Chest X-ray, PA view. Patient: 47 years old, sex F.
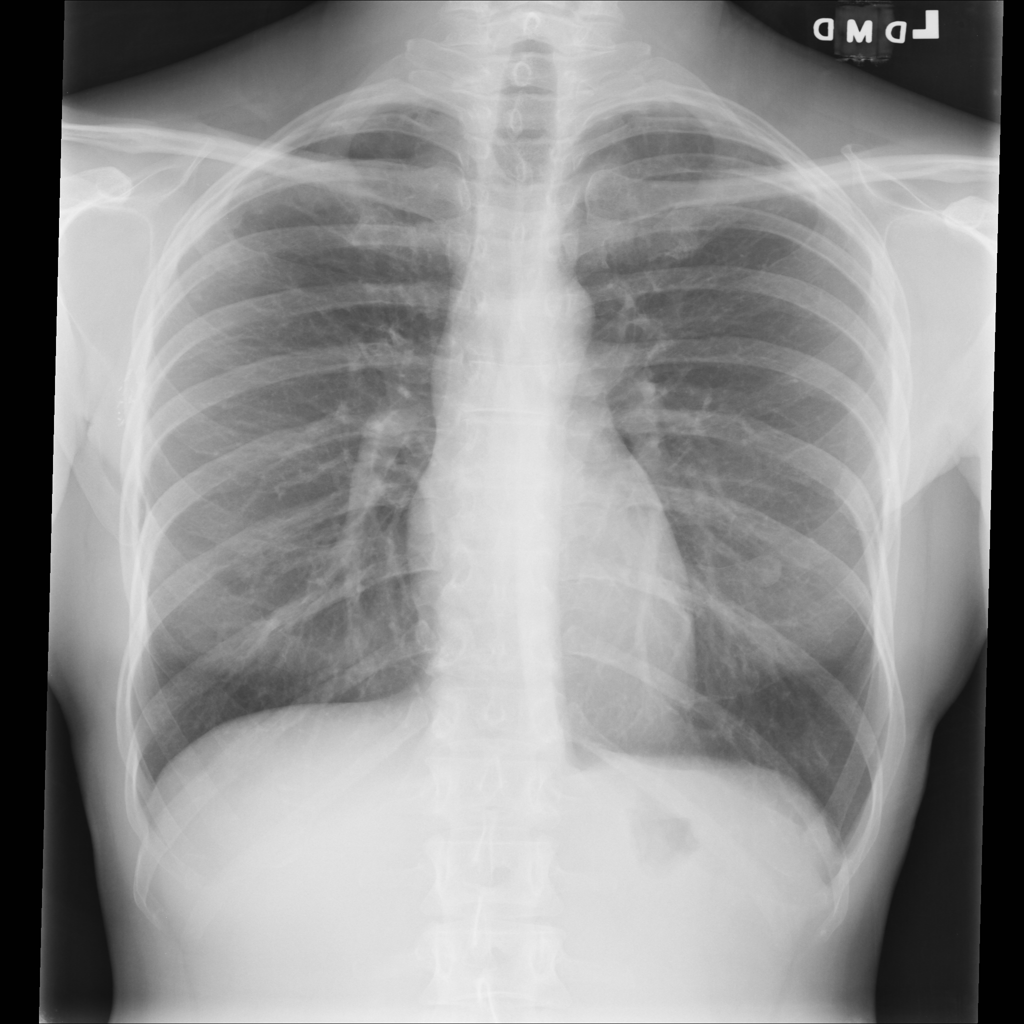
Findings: No Finding